1
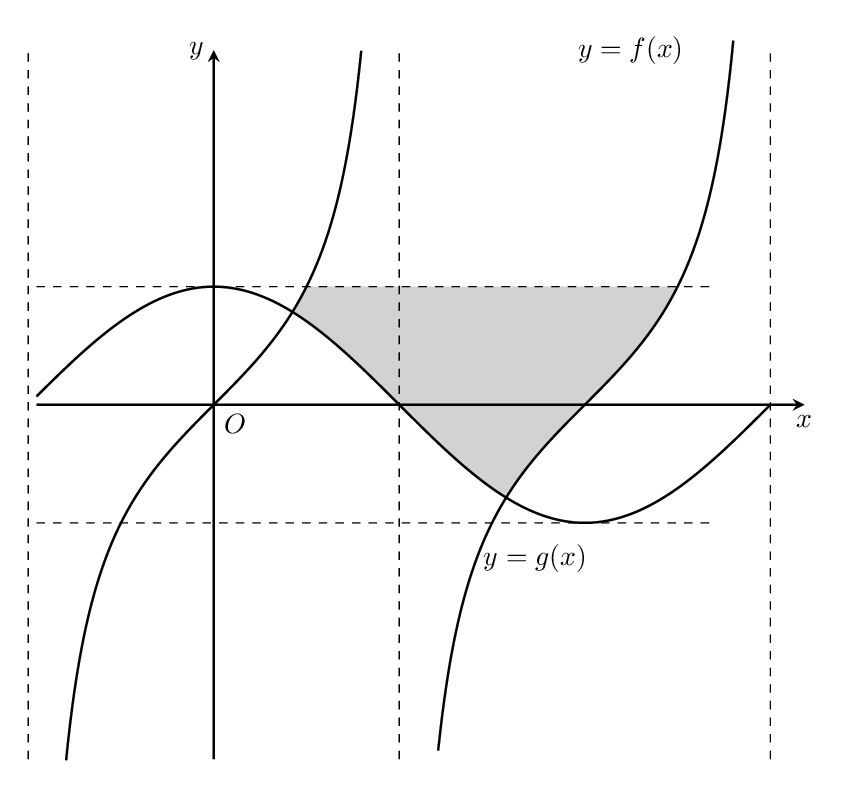
【解答】
1